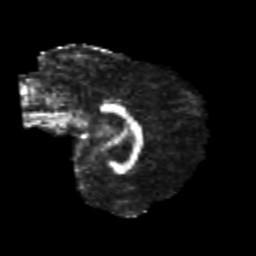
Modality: FA
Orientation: sagittal
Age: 25
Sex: female
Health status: healthy
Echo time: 0.074 s